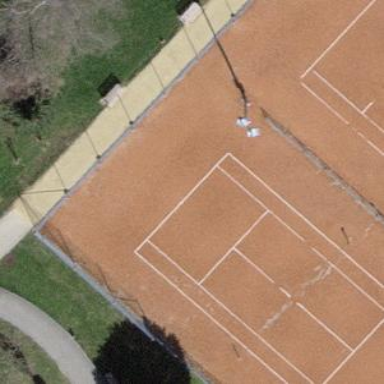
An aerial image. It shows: Tennis court on the leisure land pitch.